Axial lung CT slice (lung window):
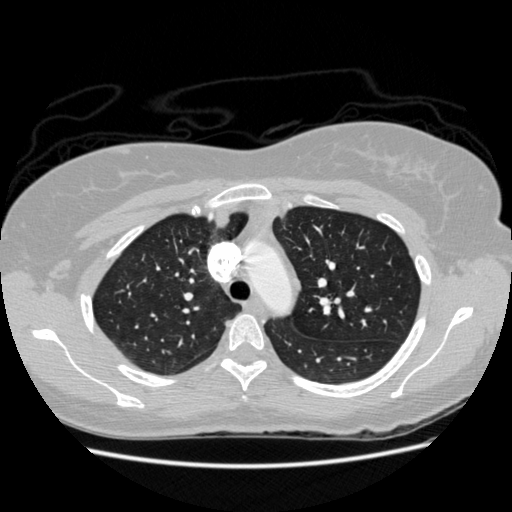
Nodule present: no